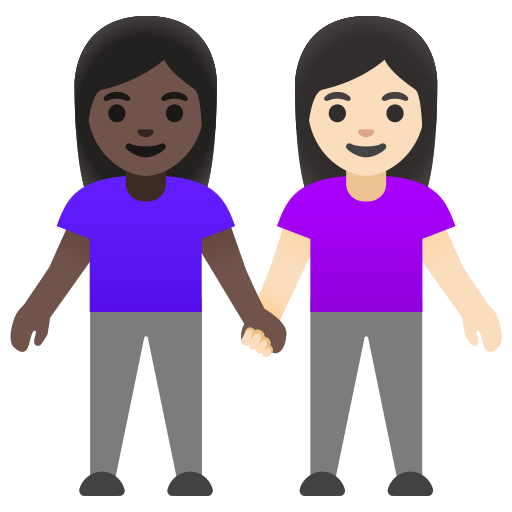
Emoji: 👩🏿‍🤝‍👩🏻